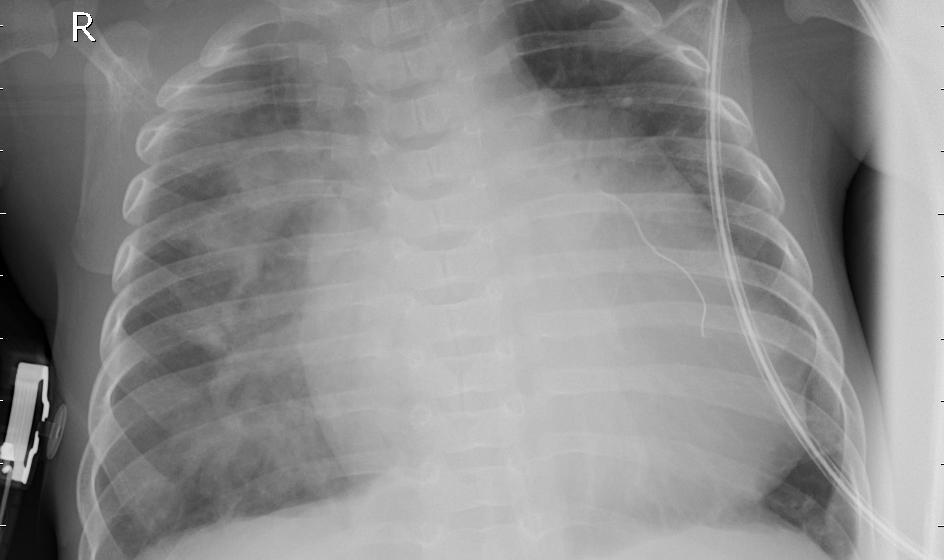
Diagnosis: PNEUMONIA